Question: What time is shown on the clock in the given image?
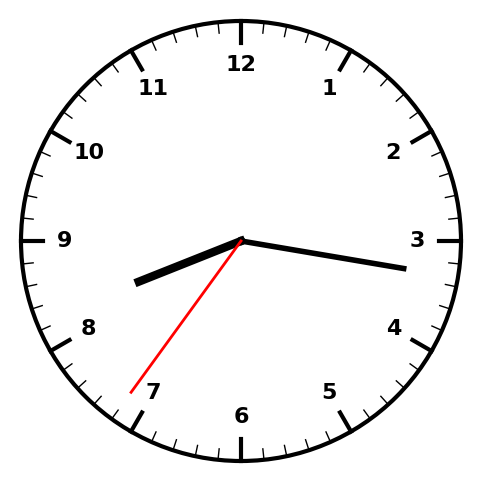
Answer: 08:16:36